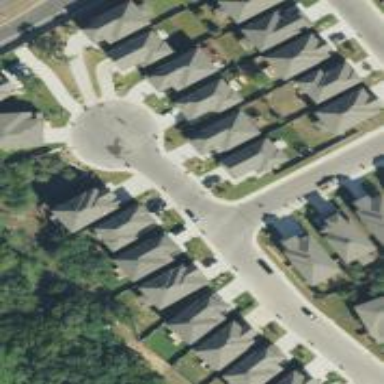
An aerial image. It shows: Asphalt road in residential area.